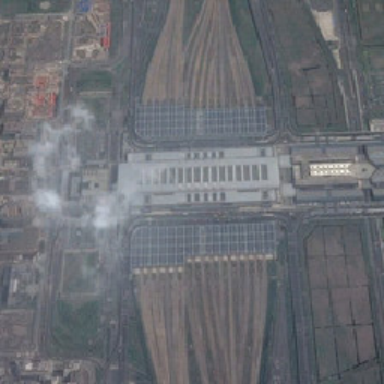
Many trains are near the tracks .